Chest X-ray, PA view. Patient: 61 years old, sex M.
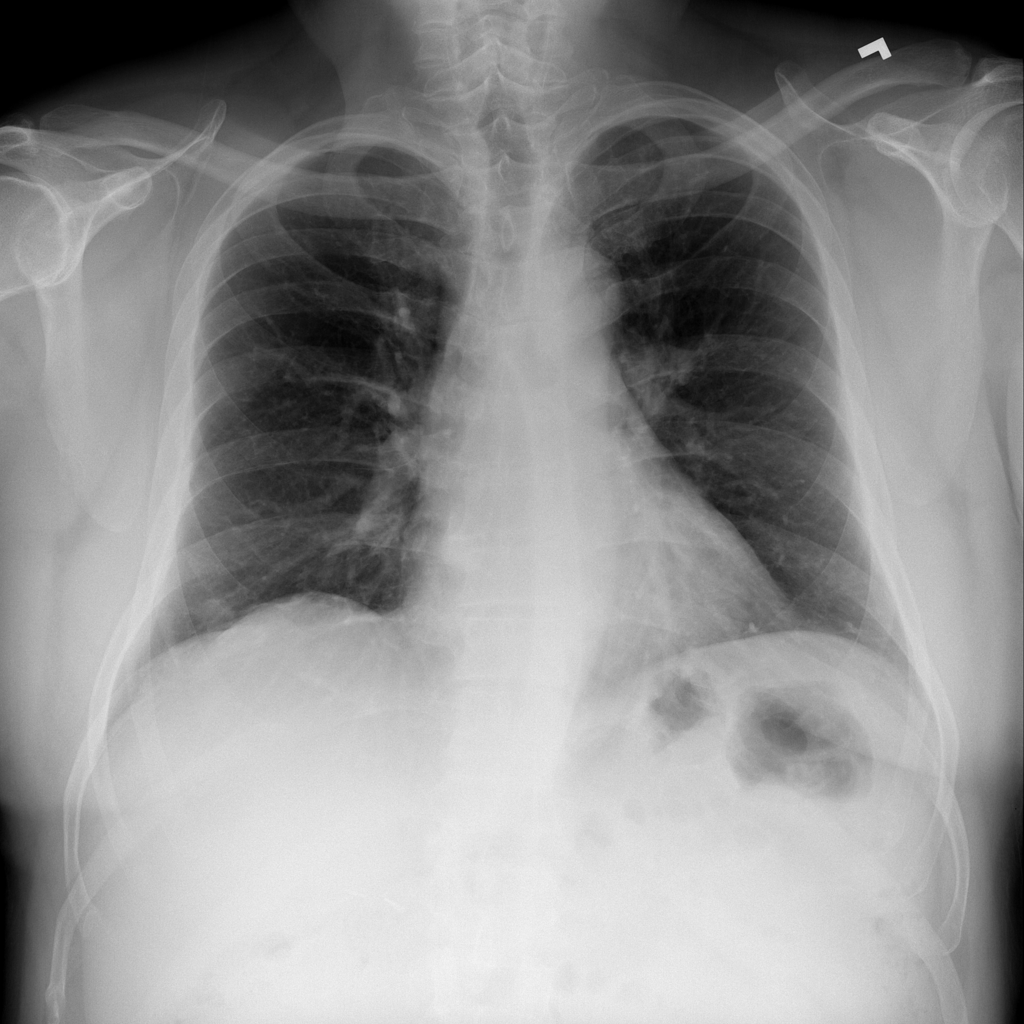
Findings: No Finding